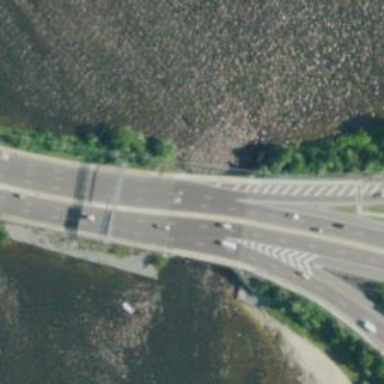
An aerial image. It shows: Asphalt trunk link road.